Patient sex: M
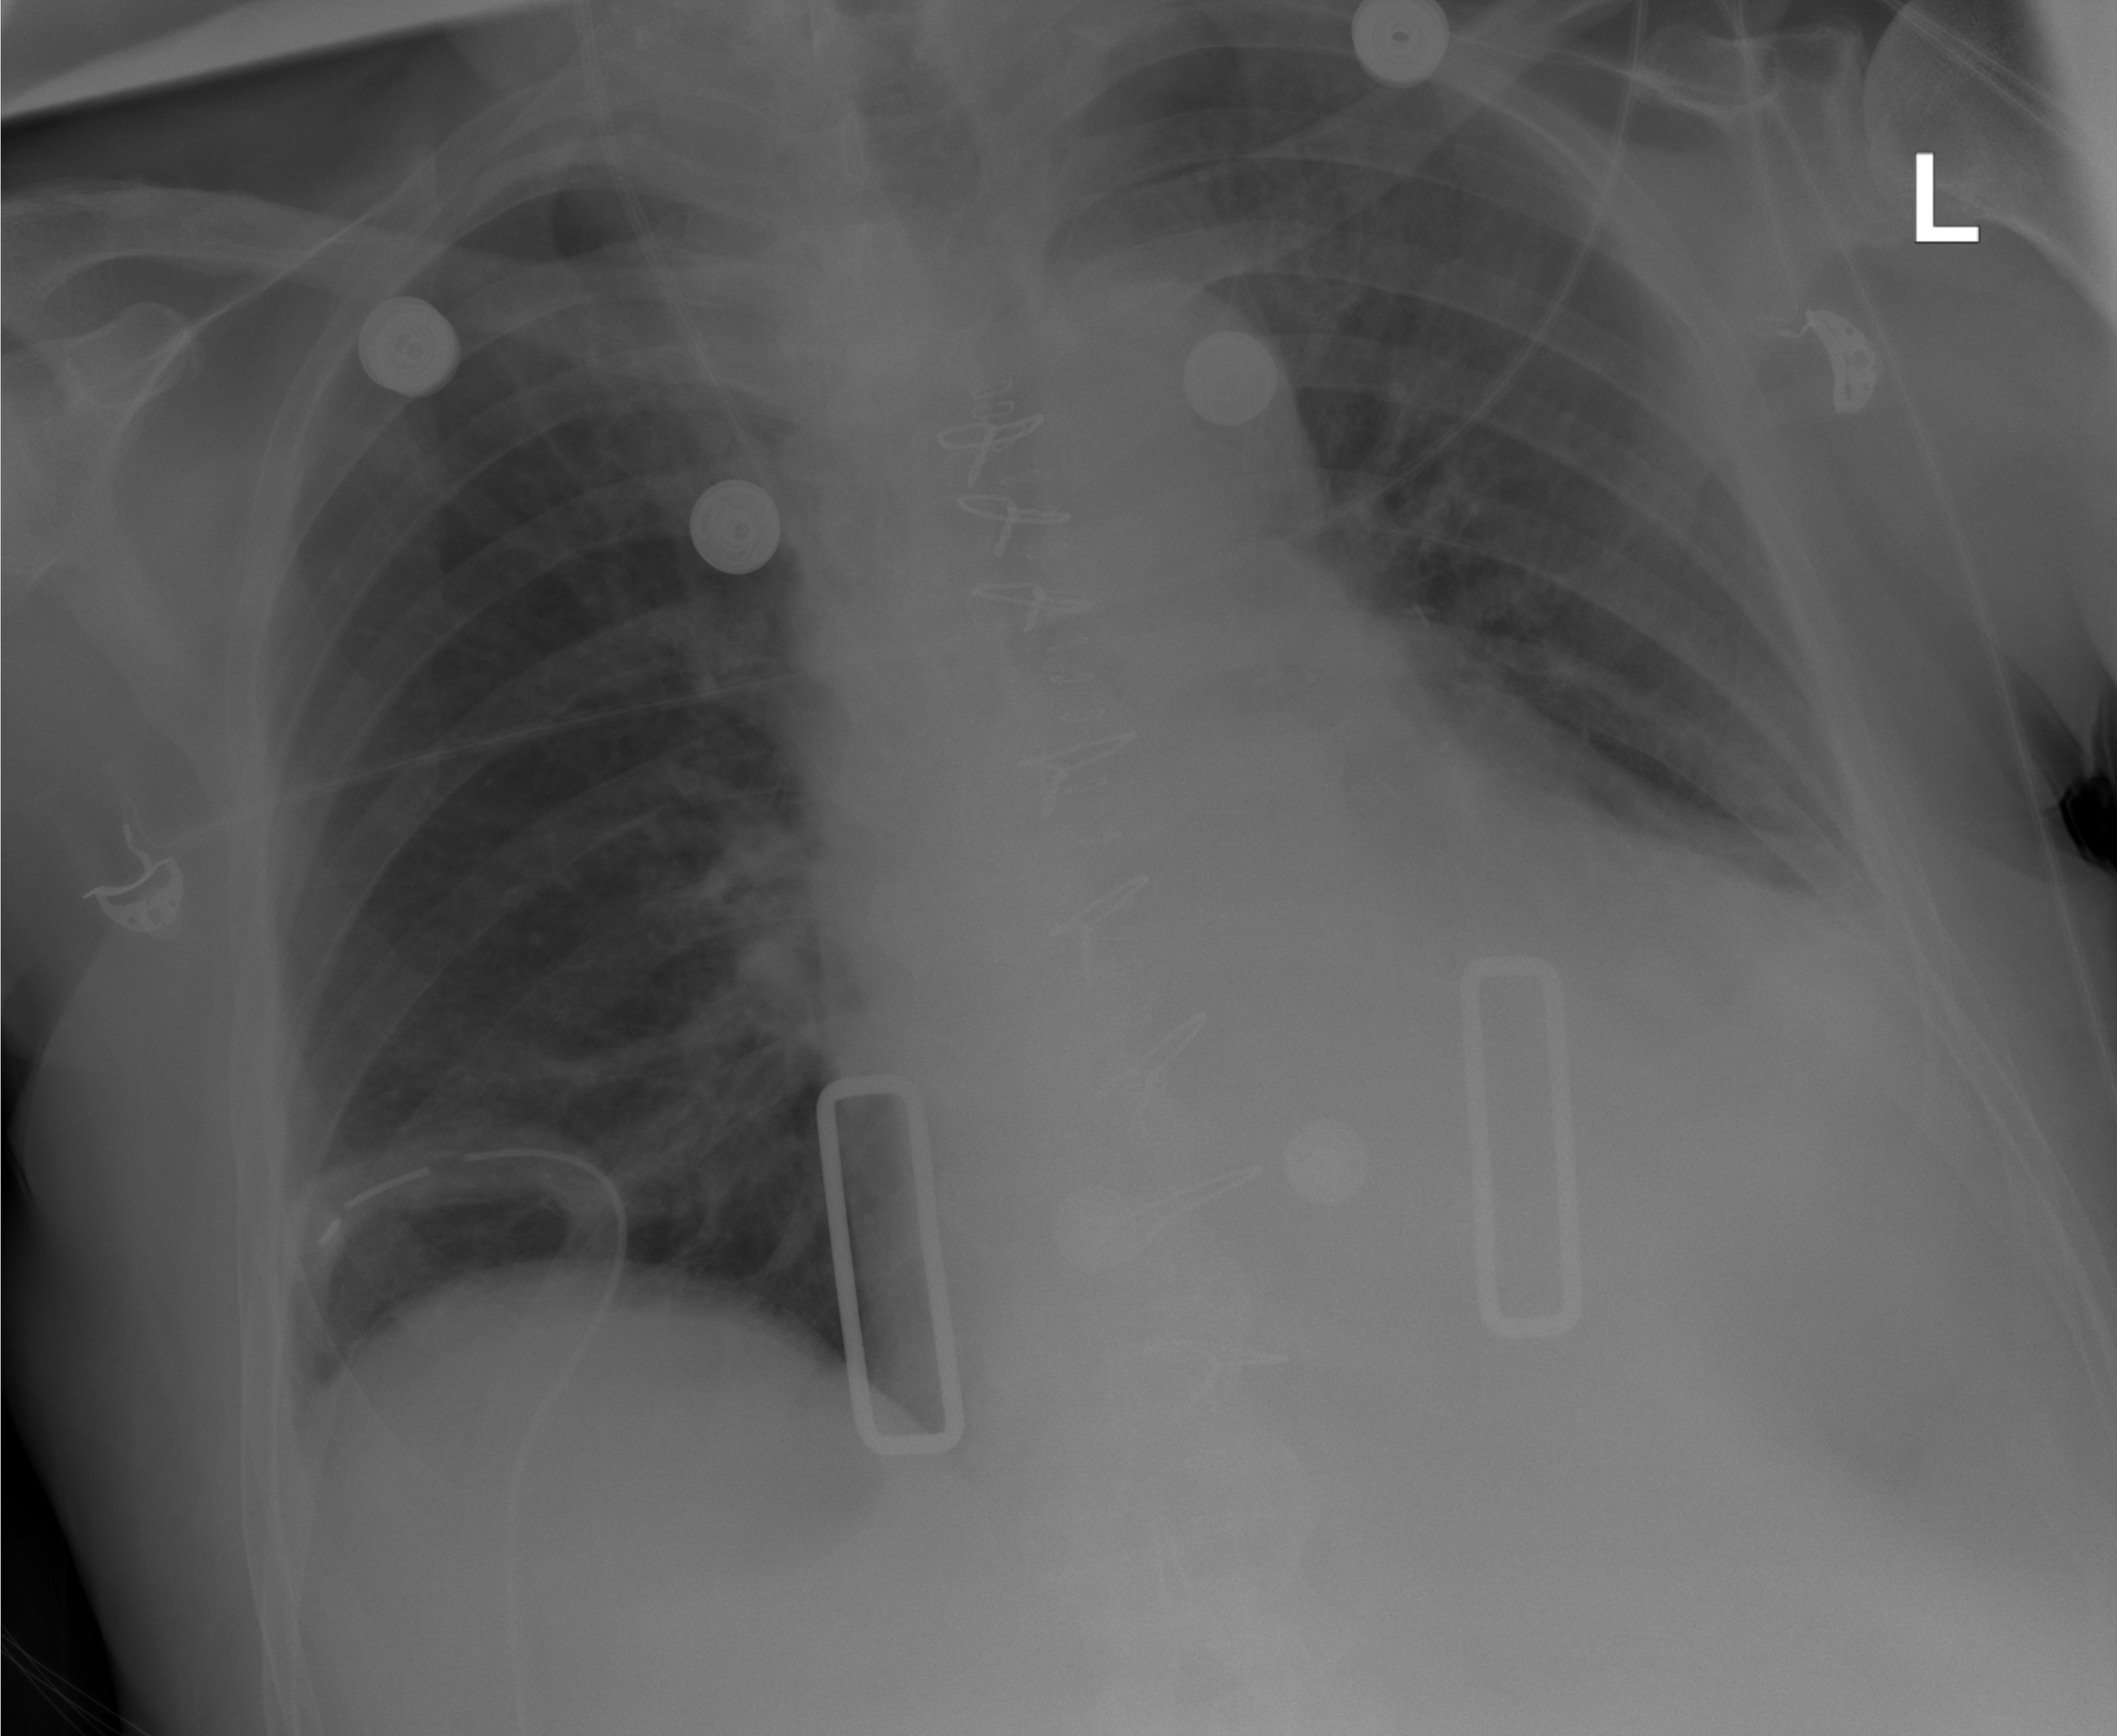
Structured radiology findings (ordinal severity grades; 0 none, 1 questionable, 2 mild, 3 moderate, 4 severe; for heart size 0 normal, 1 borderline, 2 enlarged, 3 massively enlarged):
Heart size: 2
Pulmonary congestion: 0
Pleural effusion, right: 2
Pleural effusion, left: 2
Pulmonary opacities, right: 0
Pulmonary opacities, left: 0
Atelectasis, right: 2
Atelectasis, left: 2